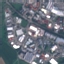
Label: Industrial